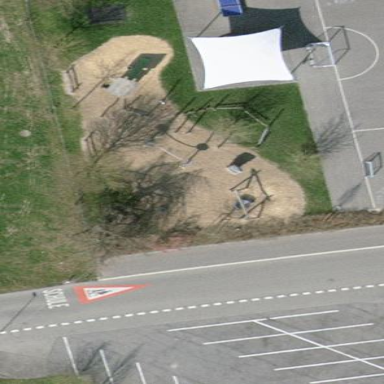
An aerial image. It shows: Playground area for leisure land.